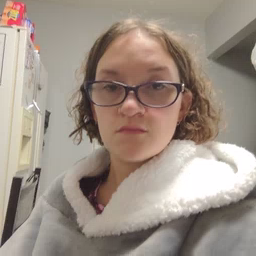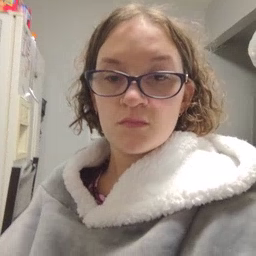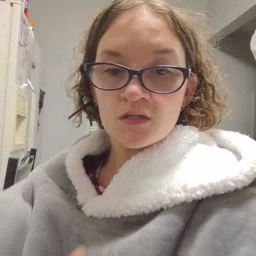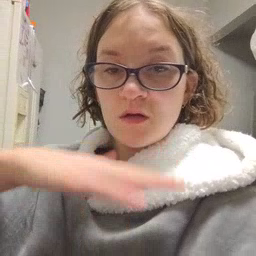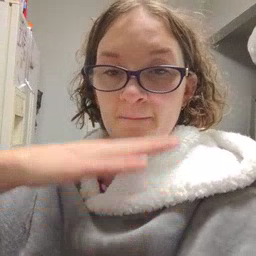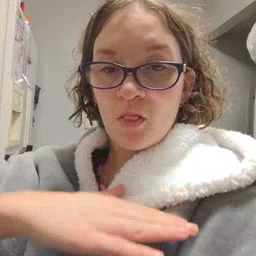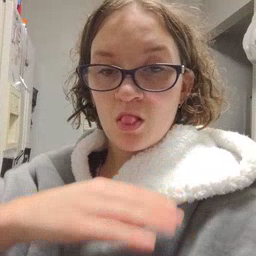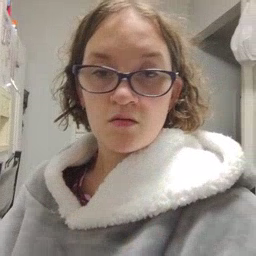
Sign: table